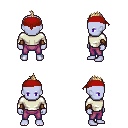
a pixel art fantasy rpg character, male body template, dark elf, purple skin, white long-sleeve shirt, magenta pants, white blonde mohawk hairstyle, red bandana, leather bracers, four views (front, back, left, right), 2x2 character sprite sheet, small pixel art, hard edges, no anti-aliasing